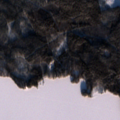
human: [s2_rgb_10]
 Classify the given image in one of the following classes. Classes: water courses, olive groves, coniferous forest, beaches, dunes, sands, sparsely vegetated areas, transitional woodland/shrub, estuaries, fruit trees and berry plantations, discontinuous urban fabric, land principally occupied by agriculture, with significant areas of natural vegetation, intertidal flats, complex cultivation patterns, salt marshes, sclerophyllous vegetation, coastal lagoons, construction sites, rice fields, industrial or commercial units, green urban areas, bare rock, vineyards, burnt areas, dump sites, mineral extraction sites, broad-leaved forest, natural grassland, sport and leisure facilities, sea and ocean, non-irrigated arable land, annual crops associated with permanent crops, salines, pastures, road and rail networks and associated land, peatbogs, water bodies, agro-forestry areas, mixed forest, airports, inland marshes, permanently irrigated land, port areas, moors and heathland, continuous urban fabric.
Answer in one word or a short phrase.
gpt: coniferous forest, mixed forest, water bodies